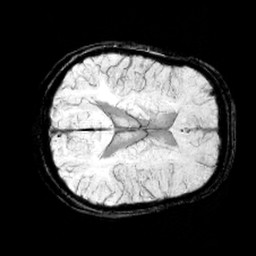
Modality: minIP
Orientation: axial
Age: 14
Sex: female
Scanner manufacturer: siemens
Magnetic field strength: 3 T
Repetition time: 0.027 s
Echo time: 0.02 s